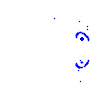
Particle: kaon